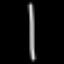
Label: line